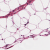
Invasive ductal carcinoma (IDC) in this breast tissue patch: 0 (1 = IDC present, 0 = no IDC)